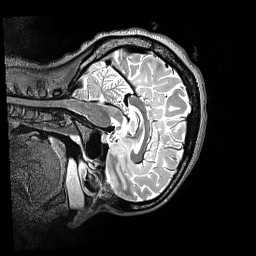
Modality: T2w
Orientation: sagittal
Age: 28
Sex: female
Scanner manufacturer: siemens
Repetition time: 3.2 s